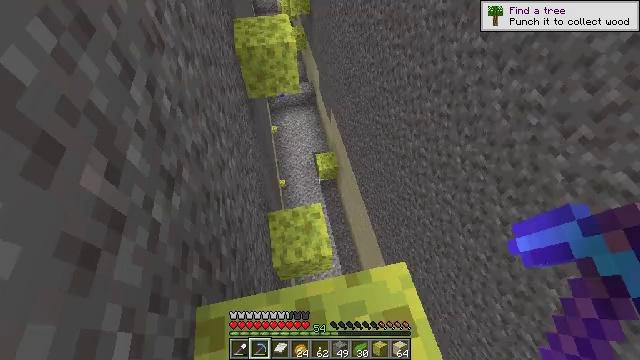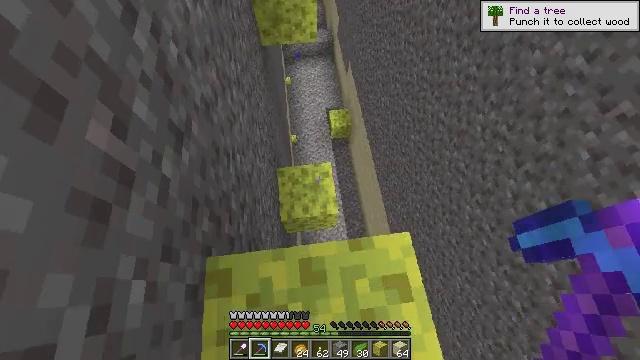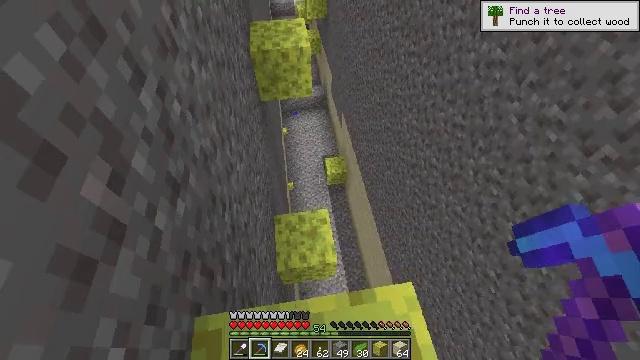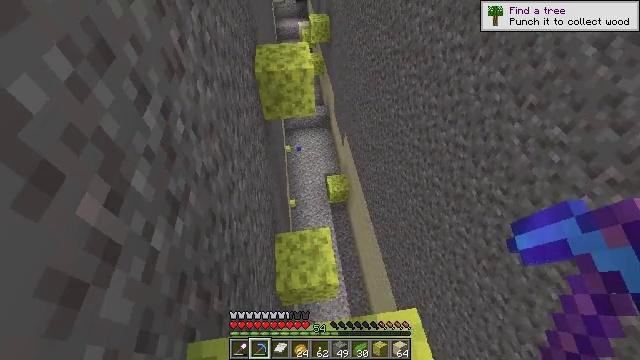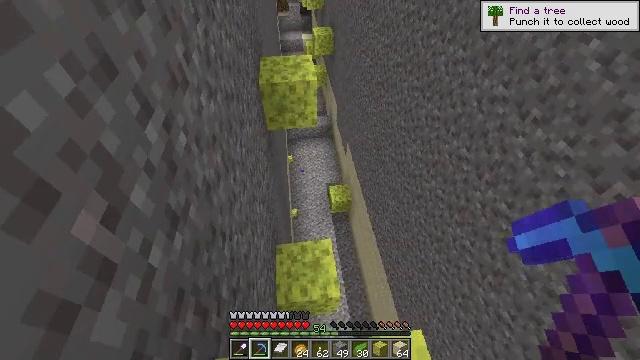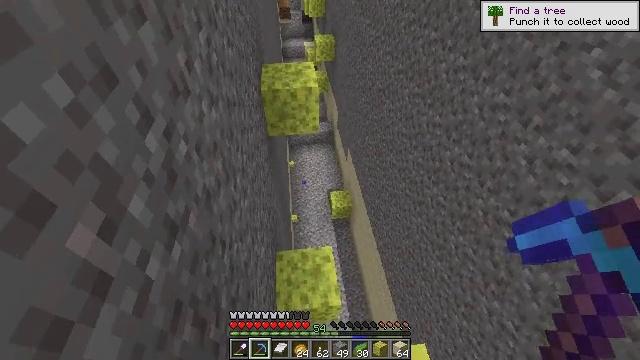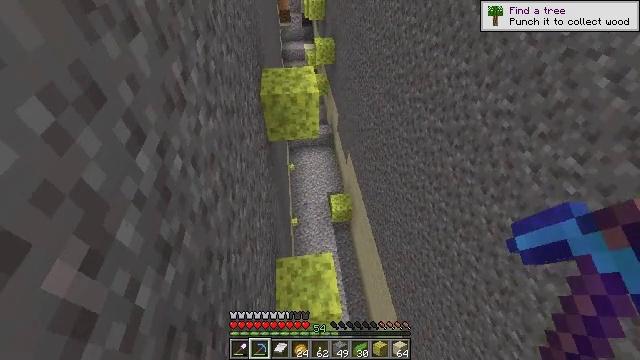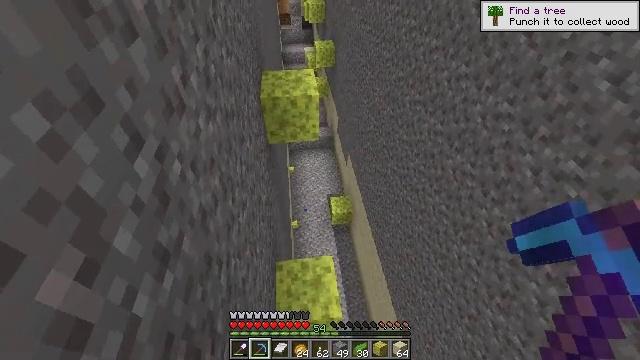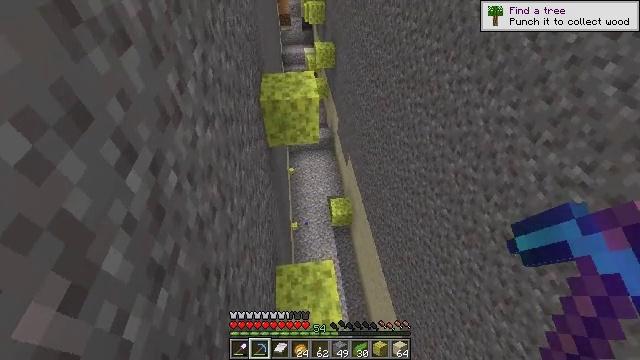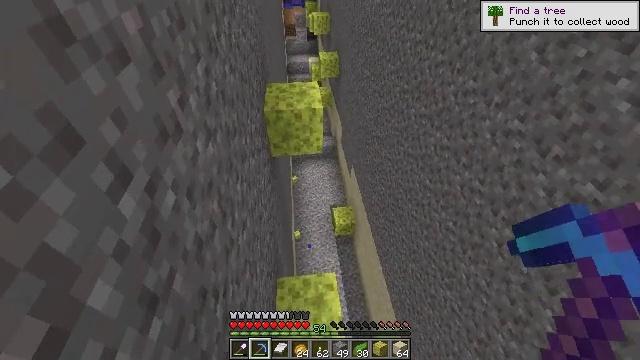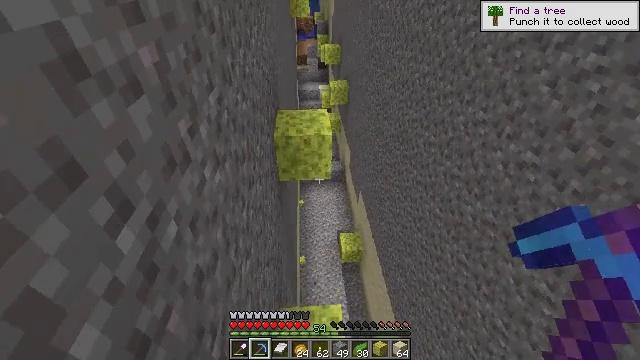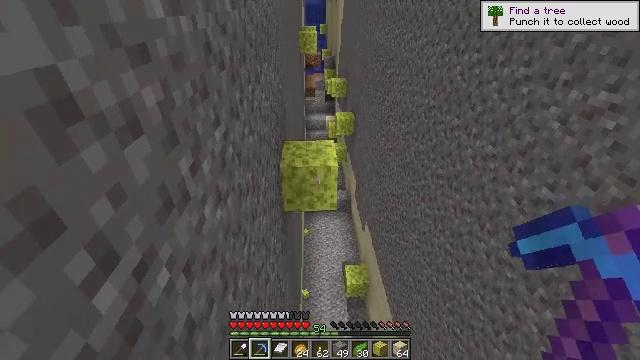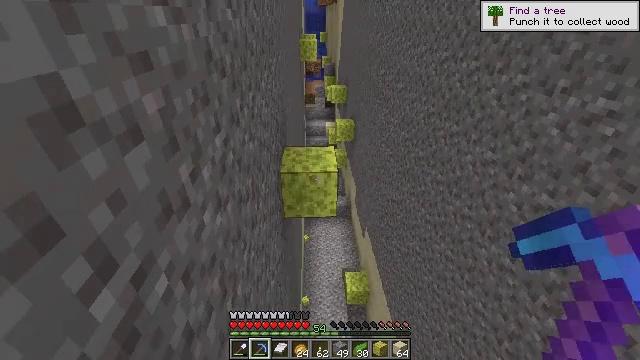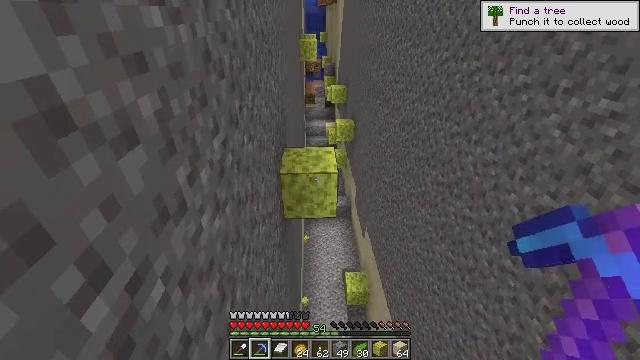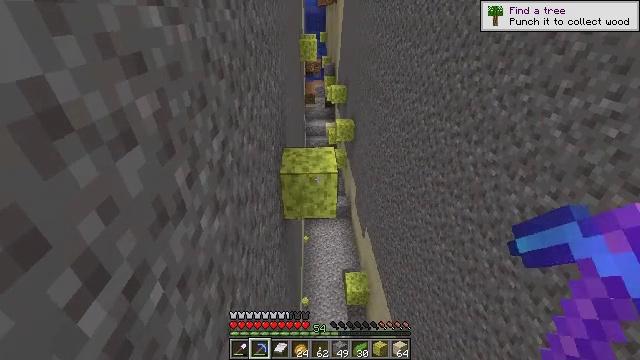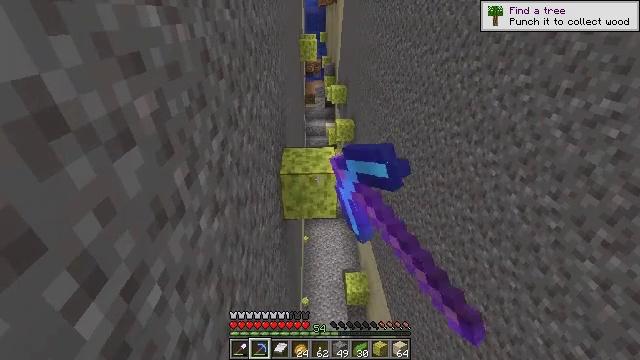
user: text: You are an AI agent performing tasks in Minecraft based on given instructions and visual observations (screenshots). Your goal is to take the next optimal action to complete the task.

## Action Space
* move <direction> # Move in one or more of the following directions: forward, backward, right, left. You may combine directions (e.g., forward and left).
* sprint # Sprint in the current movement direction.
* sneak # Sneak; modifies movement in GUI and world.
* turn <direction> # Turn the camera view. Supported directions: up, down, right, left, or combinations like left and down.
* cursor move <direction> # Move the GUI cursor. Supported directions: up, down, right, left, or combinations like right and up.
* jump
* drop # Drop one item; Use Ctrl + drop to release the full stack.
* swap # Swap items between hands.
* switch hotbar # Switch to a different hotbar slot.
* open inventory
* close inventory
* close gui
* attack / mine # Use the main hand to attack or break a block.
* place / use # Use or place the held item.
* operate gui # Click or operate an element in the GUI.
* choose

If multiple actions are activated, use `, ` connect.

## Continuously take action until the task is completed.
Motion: motion action
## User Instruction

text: Acquire a wet sponge from an ocean monument.
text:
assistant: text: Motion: move forward, sneak
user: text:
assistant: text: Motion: sneak, turn right and up
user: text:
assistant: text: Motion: sneak, turn up
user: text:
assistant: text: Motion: move forward, sneak, turn up
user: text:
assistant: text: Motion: move forward, sneak, turn up
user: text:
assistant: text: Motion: move forward, sneak
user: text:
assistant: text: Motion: move forward, sneak
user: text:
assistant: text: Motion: move forward, sneak
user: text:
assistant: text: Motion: move forward, sneak, turn up
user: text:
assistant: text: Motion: move forward, sneak, turn left and up
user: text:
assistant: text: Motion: move forward, sneak, turn left and up
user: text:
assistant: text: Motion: move forward, sneak, turn up
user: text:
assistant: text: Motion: move forward, sneak
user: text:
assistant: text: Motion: move forward, sneak, attack / mine
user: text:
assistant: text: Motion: sneak, attack / mine
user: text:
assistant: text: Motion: sneak, attack / mine
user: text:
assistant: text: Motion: sneak, attack / mine
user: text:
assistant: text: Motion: sneak, attack / mine
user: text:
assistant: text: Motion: sneak, attack / mine
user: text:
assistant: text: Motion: sneak, attack / mine
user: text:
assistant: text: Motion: sneak, attack / mine
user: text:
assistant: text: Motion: sneak, attack / mine
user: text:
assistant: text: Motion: sneak, attack / mine
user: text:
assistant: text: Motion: sneak, attack / mine
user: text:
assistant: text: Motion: sneak, attack / mine
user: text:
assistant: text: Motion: sneak, attack / mine
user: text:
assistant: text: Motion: sneak, attack / mine
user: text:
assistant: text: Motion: sneak, attack / mine
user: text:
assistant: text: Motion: sneak, attack / mine
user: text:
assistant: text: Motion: sneak, attack / mine